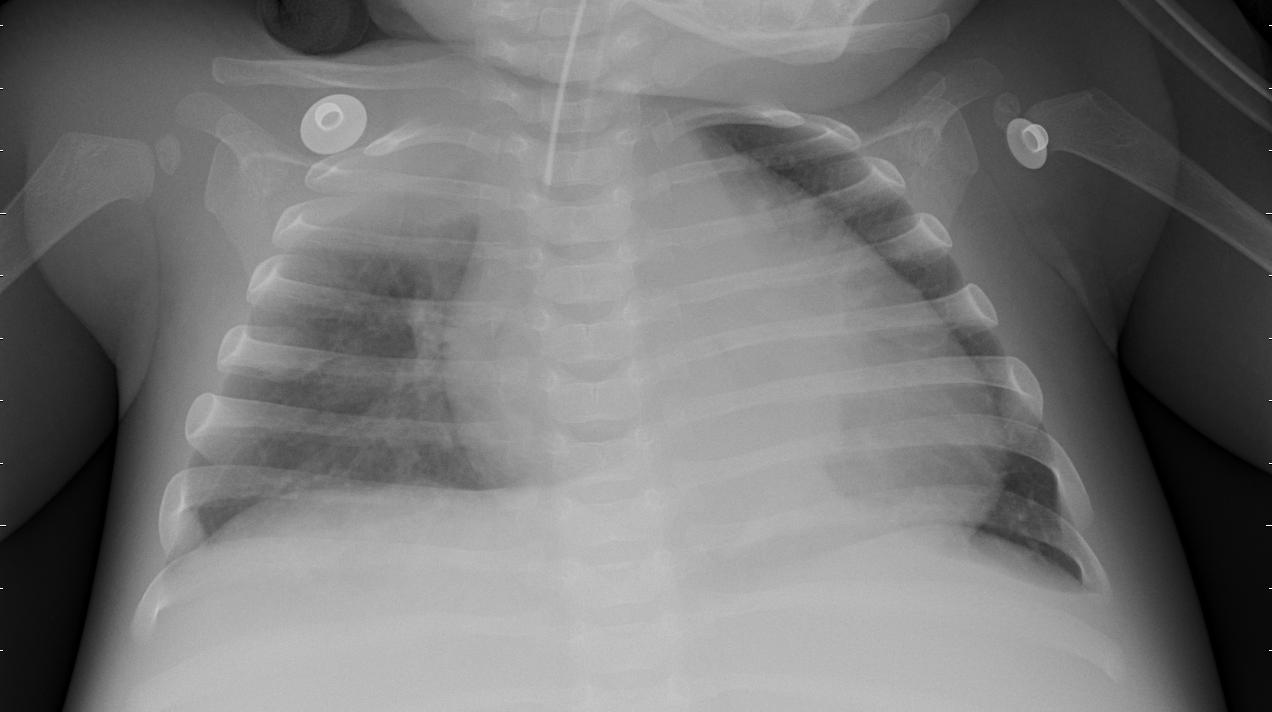
Diagnosis: PNEUMONIA